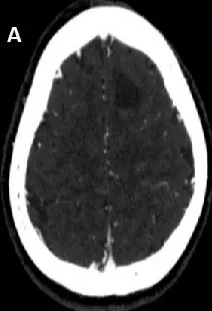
Axial CT angiogram shows no vascular malformation.
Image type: radiology (ct)